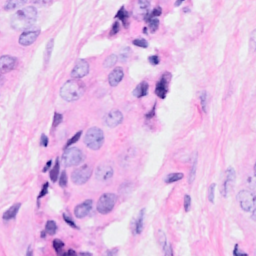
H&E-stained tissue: Breast